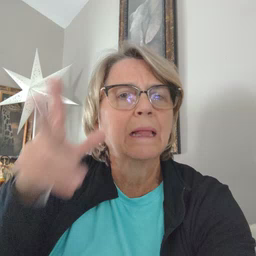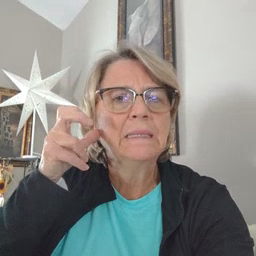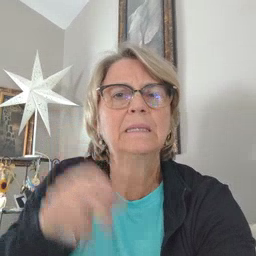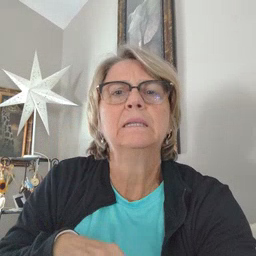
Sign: listen